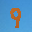
Label: 9